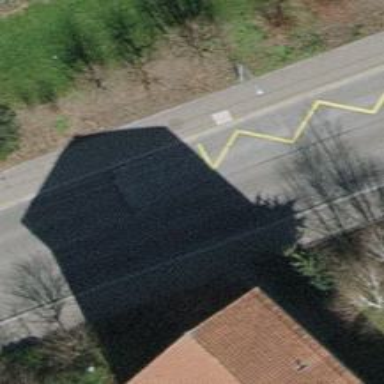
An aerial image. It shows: Trolleybus stop position for public transport.